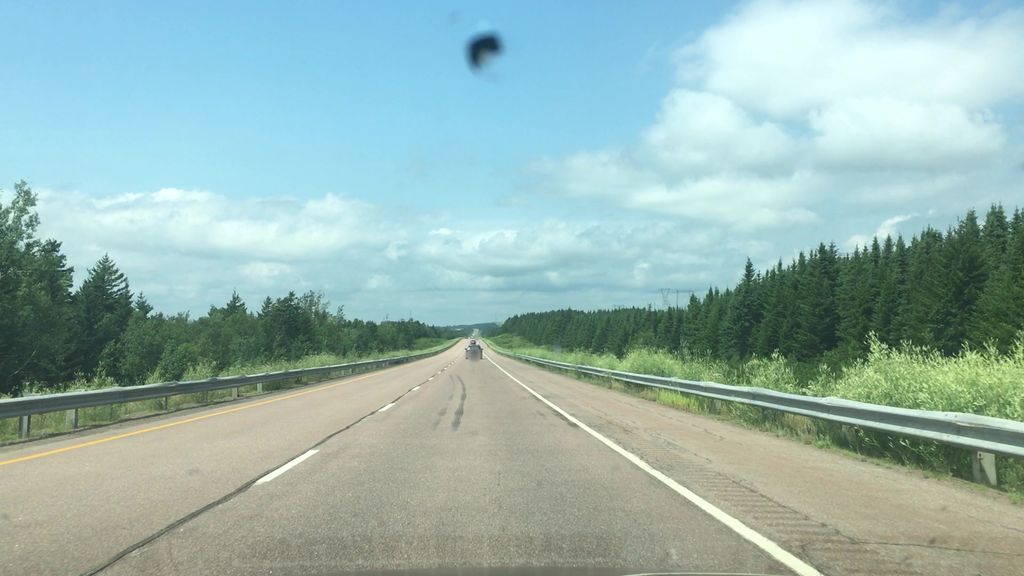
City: charlottetown